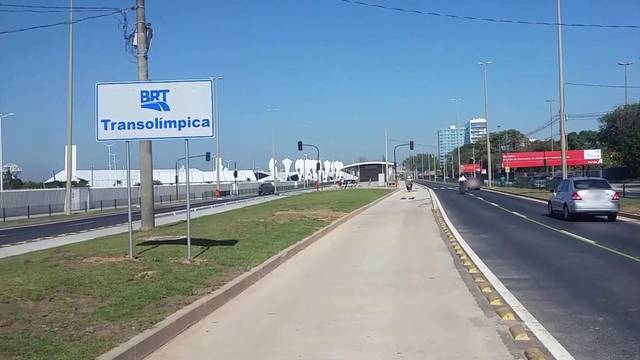
Region: Brazil
Coordinates: -22.969, -43.4